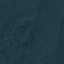
Label: Forest